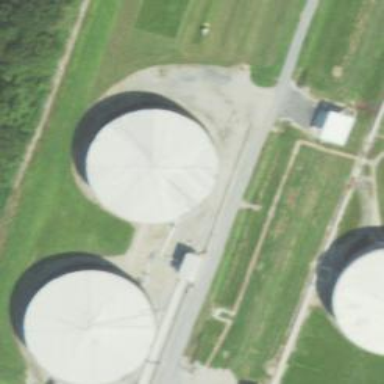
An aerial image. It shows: Storage tank created as man-made structure.